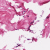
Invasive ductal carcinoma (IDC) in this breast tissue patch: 0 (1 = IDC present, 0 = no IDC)